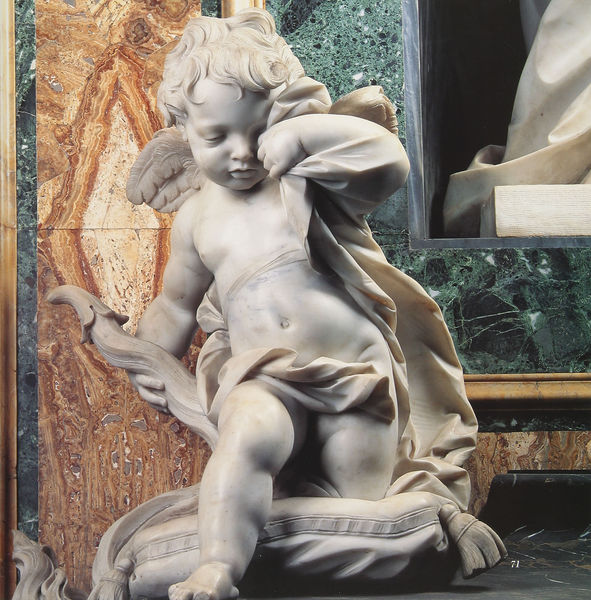
Titel: Fortezza
Künstler: Giuseppe Rusconi
Standort: Rom, S. Giovanni in Laterano (EU - I - Latium)
Schlagwörter: flügel, schlaf, weiß, gelb, grün, marmor, schwarz, tuch, falten, stein, trauer, figur, haare, locken, engel, putte, putto, skulptur, statue, kissen, quaste, nabel, plastik, flamme, knabe, weinen, troddel, fackel, mamor, engel weinen